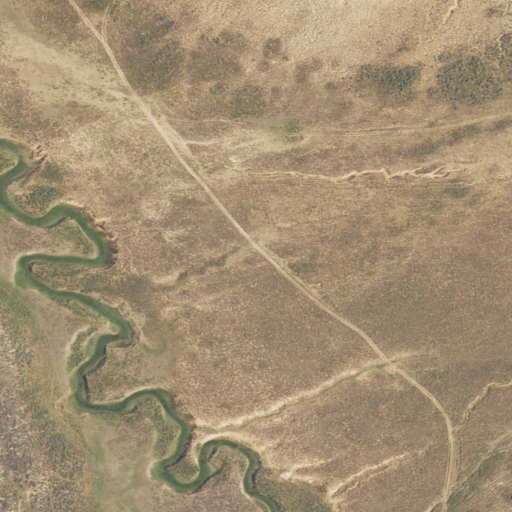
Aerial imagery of valley in Wyoming named Long Hollow containing only shrub